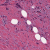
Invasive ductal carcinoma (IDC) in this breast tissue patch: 0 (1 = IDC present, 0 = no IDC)